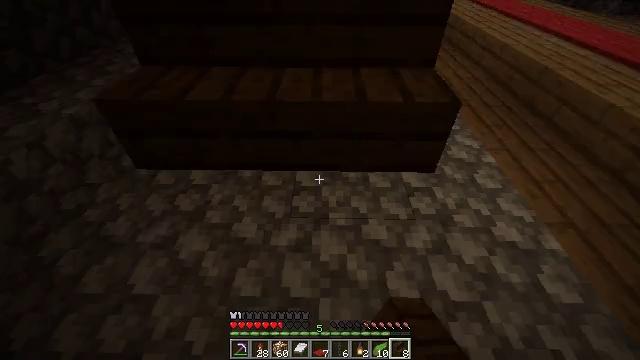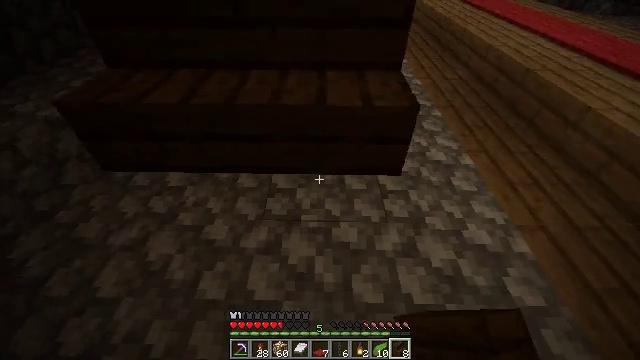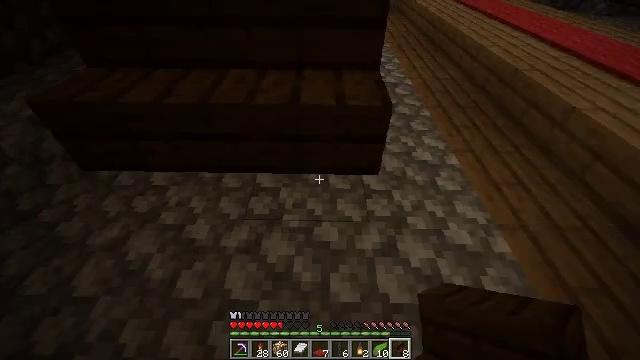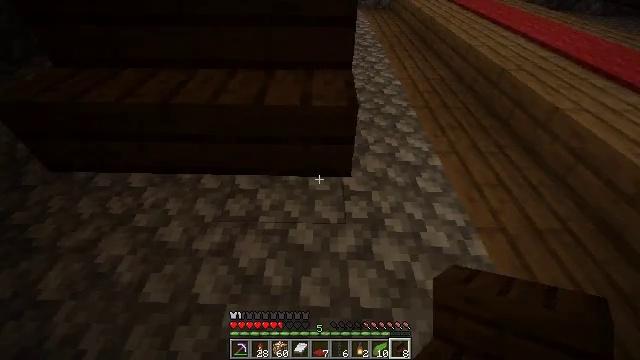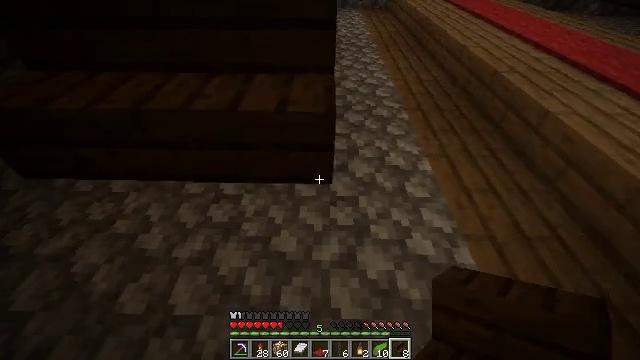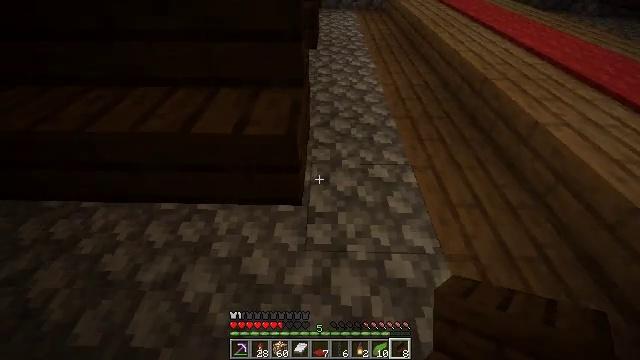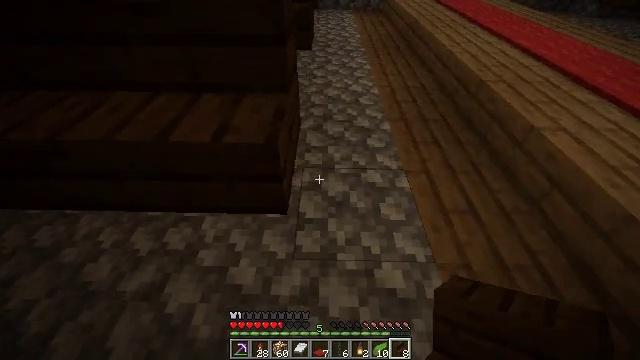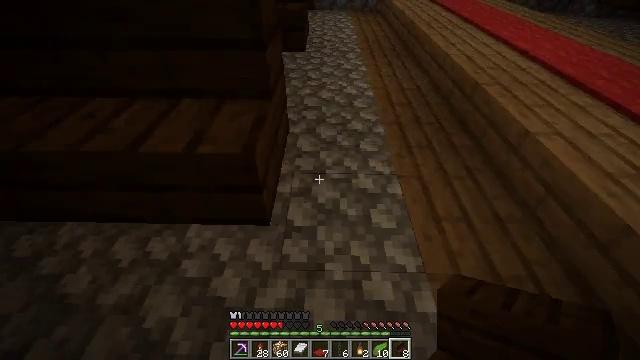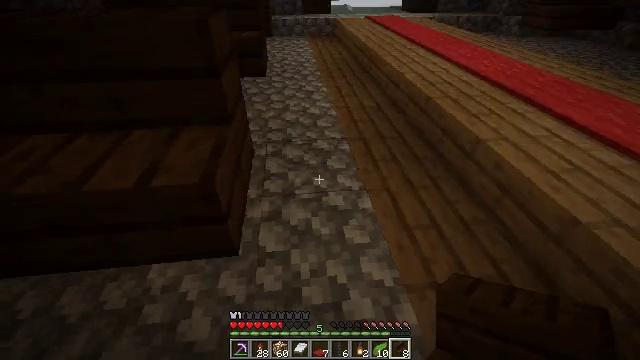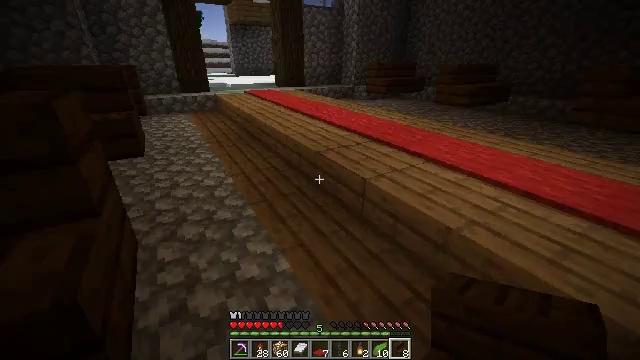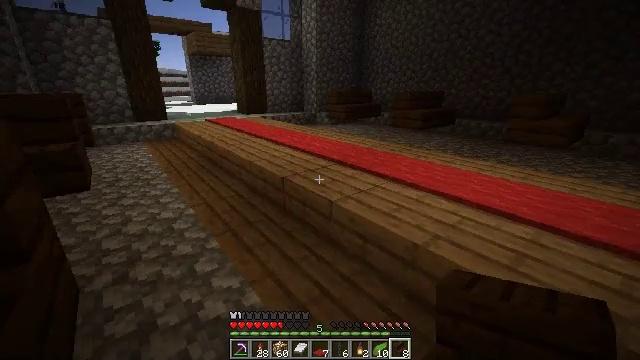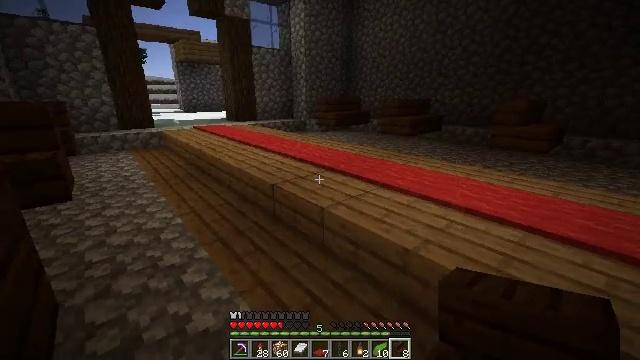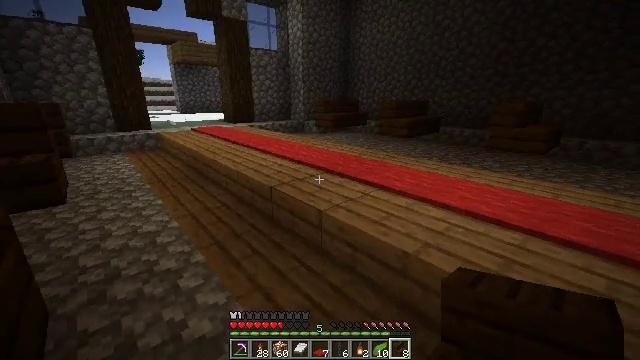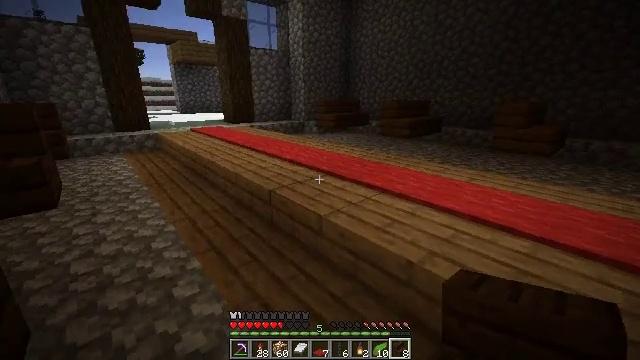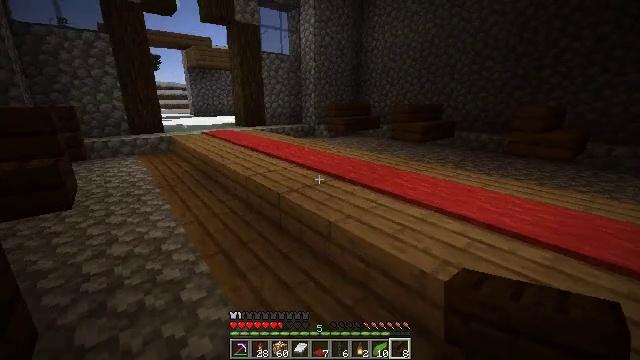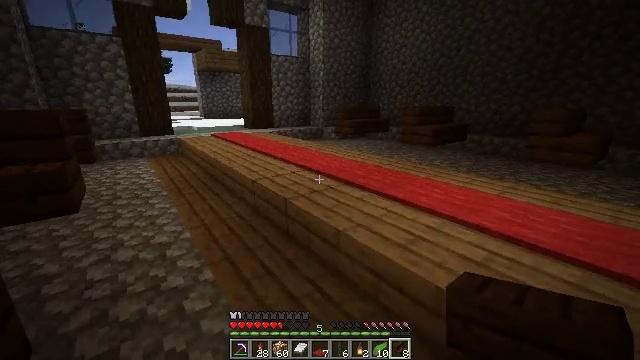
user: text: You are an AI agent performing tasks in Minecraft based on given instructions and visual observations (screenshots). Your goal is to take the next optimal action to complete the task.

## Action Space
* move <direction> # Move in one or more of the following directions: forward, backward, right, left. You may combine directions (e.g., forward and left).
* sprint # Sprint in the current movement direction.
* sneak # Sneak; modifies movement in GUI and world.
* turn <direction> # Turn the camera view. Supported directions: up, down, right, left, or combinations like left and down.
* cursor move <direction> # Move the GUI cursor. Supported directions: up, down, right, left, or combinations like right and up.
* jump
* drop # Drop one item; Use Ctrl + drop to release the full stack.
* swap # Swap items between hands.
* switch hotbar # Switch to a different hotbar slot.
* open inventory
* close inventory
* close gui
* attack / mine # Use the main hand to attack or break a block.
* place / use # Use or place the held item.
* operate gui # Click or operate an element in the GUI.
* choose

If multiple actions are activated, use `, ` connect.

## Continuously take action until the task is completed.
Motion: motion action
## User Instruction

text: Use dark oak planks to craft a dark oak sign.
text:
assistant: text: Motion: move right
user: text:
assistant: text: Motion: move right
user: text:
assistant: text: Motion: move forward and move right
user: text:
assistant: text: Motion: move forward and move right
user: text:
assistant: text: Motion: move forward and move right
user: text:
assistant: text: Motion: no_op
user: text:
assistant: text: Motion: no_op
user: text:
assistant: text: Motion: turn right and up
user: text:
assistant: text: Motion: turn right and up
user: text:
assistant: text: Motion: turn right and up
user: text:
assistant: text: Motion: turn right and up
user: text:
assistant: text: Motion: move forward
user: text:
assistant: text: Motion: no_op
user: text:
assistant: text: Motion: turn left
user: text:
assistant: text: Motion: move forward, turn left
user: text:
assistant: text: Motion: move forward, turn left
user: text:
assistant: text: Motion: move forward, turn left
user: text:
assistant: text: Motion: move forward, turn left
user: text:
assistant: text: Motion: move forward
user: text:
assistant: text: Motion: move forward
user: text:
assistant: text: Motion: move forward, turn left
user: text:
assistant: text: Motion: move forward, turn left
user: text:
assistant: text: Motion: move forward, turn left
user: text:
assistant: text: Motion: move forward, turn left
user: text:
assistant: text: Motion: move forward, turn left
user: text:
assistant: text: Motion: move forward, turn left
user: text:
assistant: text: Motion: move forward, turn left
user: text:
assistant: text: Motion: move forward, turn left
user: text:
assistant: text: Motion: move forward, turn left
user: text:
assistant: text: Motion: move forward